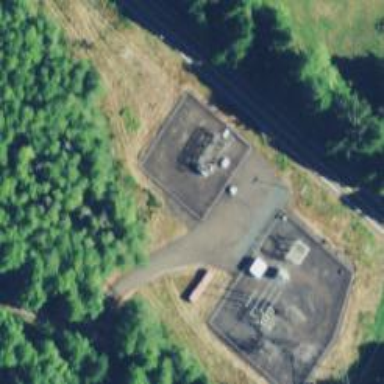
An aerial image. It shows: Fence surrounds minor distribution power substation.